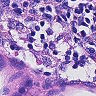
Metastatic tissue present: no